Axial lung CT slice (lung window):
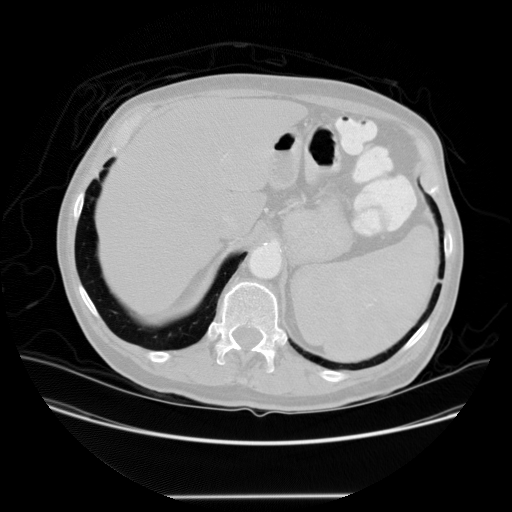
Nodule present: no